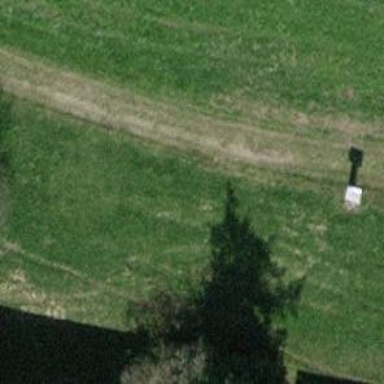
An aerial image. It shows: Compacted track road with grade3 tracktype.